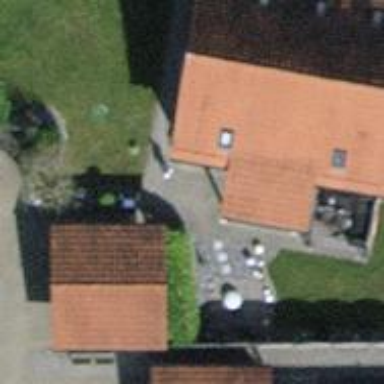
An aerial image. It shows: Detached building.